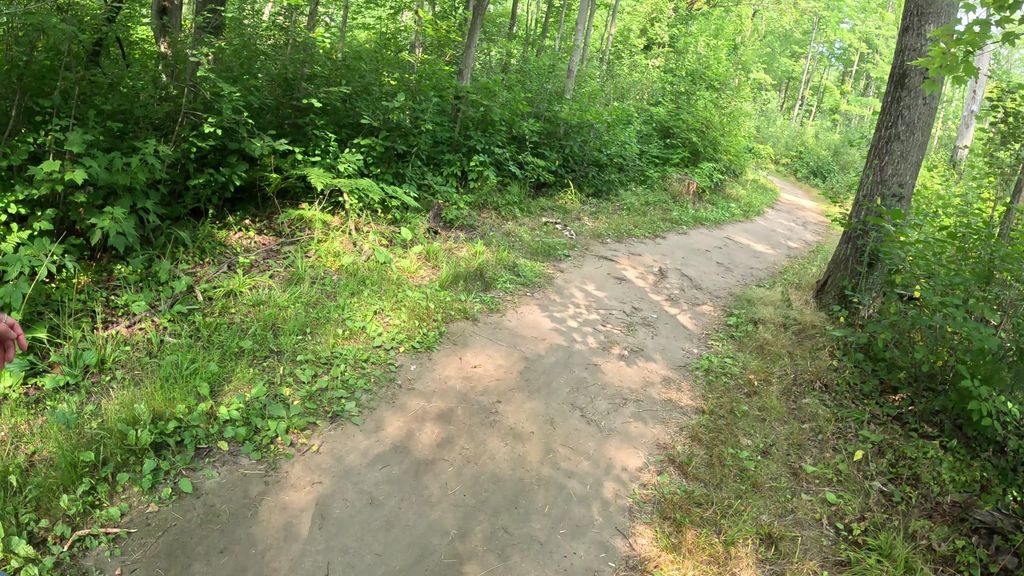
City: ottawa-gatineau